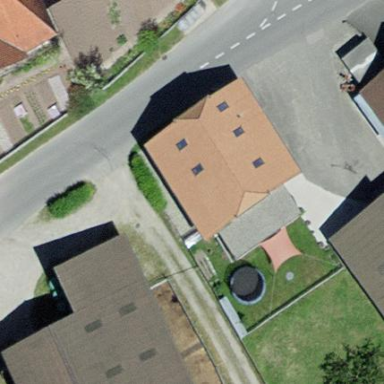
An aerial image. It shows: Residential building.